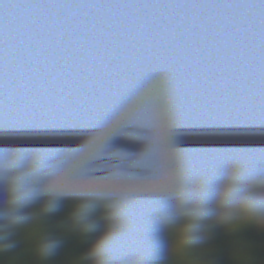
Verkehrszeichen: SchleuderOderRutschgefahr
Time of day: SunriseSunset
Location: Outdoor (Urban)
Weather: Clear
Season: NotSpecified
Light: Natural